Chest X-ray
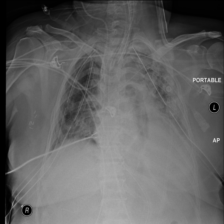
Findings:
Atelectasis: positive
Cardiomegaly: negative
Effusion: negative
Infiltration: positive
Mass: negative
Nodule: negative
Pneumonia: negative
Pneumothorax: positive
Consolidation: positive
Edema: negative
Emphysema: negative
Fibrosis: negative
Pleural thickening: negative
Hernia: negative